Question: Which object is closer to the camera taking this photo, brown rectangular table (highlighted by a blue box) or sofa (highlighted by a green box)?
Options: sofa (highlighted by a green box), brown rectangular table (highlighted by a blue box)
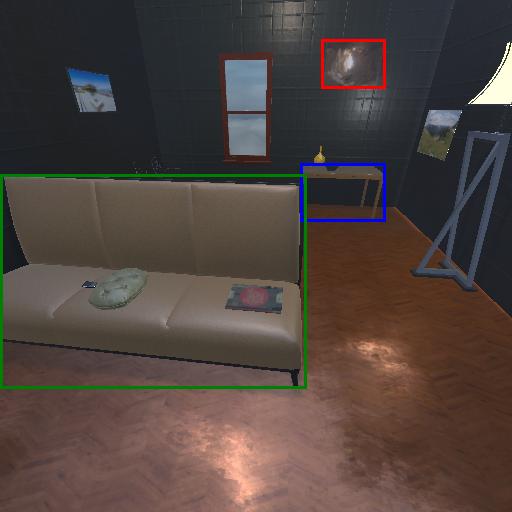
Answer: sofa (highlighted by a green box)